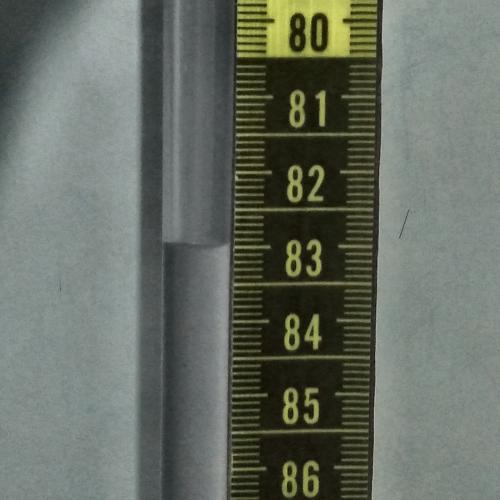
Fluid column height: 83.0 cm